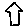
Label: house